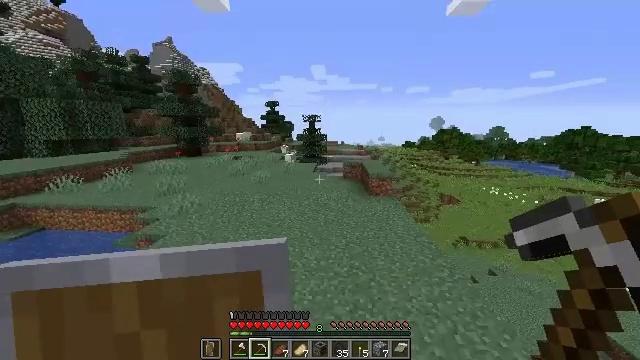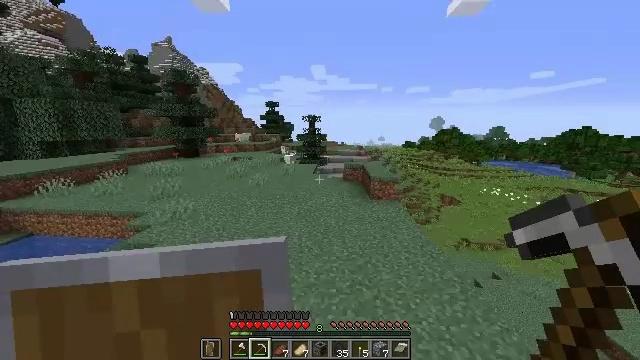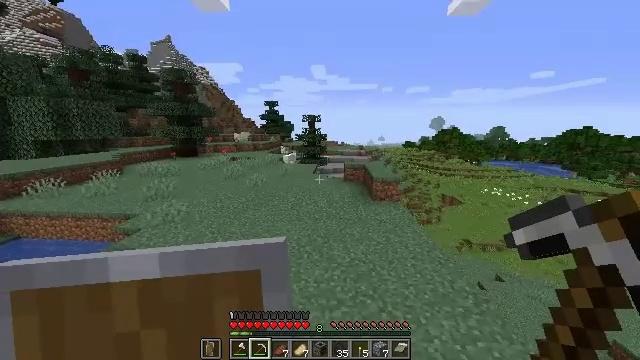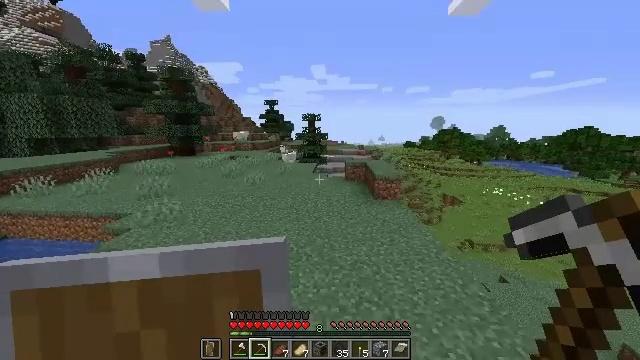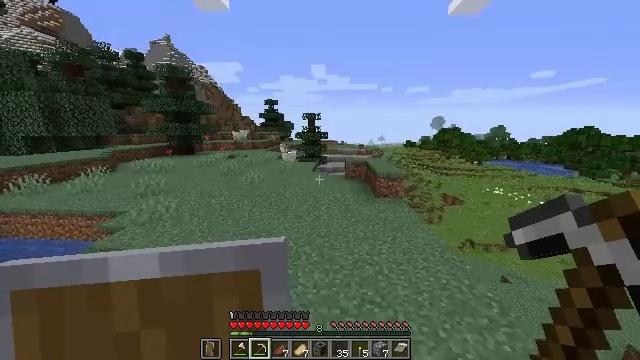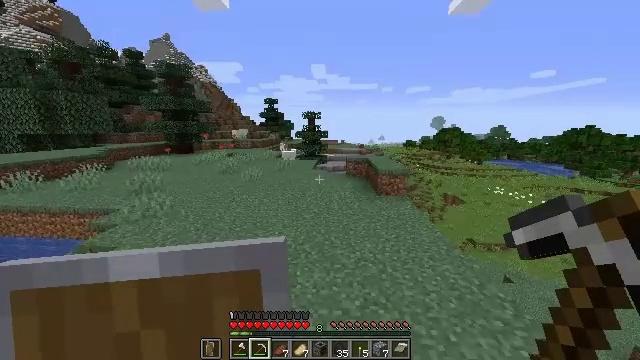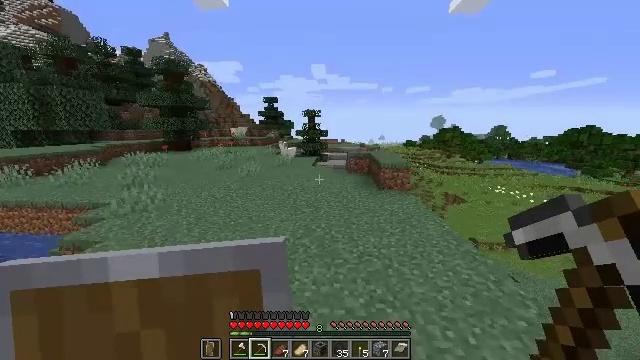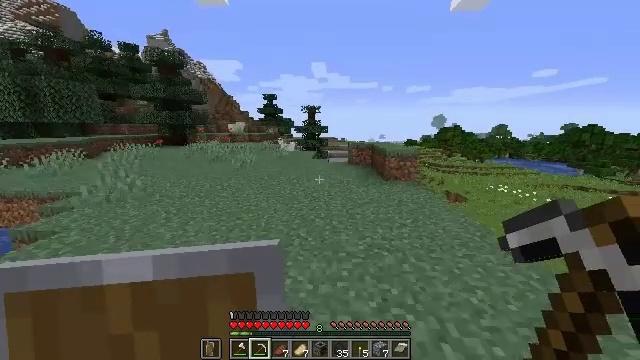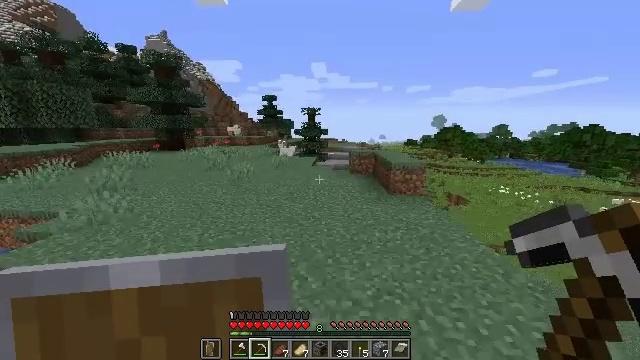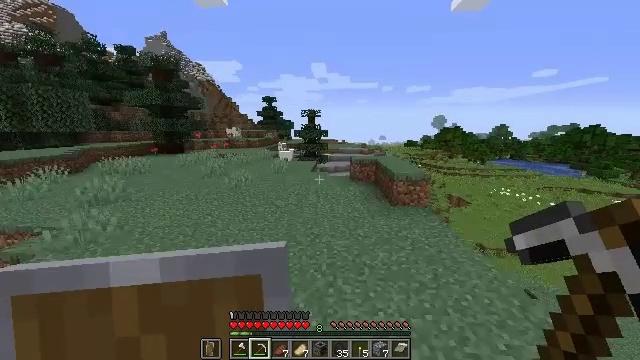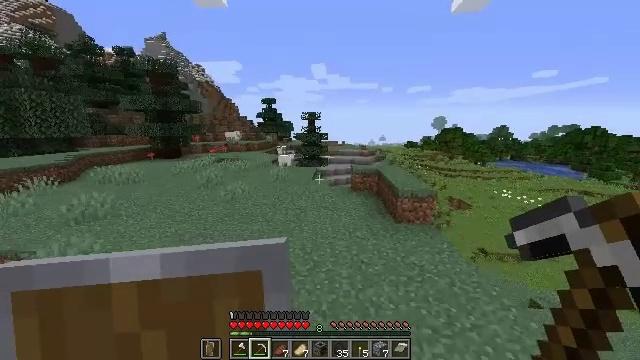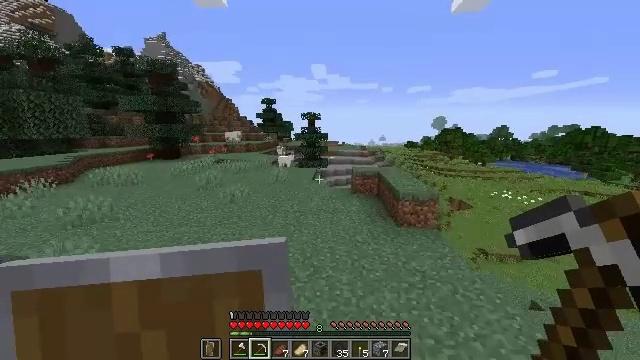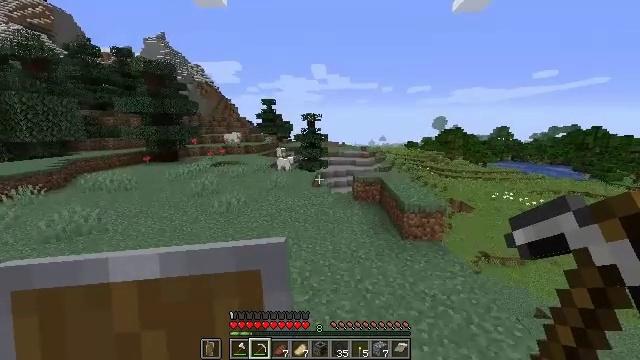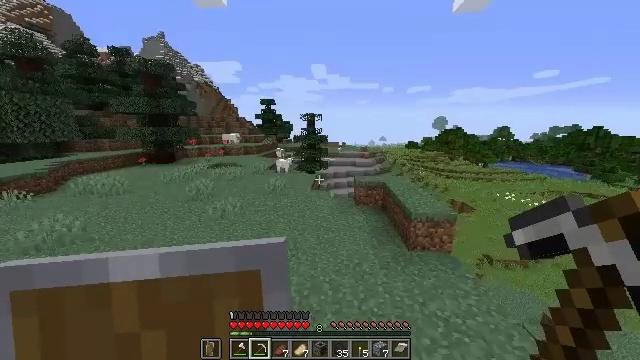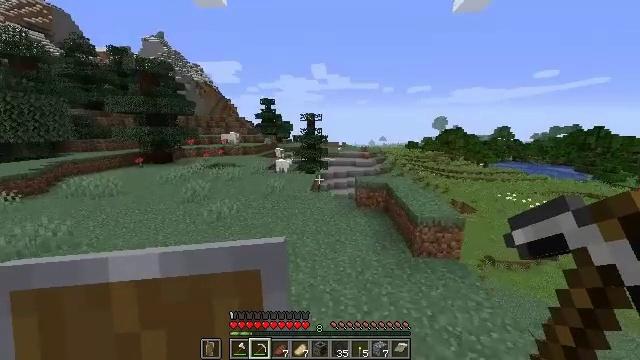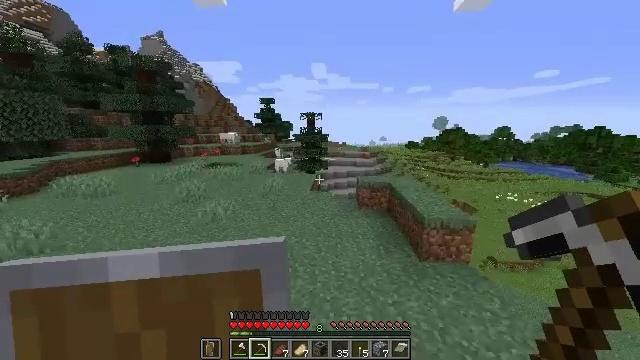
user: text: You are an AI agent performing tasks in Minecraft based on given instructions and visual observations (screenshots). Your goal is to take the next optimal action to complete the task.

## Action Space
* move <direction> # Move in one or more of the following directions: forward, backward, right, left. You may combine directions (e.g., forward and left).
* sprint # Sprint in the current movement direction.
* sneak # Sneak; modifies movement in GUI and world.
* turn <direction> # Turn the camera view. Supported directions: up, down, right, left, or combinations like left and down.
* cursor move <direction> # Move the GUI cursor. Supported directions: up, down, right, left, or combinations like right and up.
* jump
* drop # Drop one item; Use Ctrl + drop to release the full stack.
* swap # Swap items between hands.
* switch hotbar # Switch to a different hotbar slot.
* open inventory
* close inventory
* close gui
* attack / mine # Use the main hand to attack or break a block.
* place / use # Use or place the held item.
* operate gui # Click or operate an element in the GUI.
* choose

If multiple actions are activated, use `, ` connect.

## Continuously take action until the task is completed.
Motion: motion action
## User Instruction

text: Trim the tree by mining oak leaves.
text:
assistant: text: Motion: move forward, jump
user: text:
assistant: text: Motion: move forward, jump
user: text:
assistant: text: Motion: move forward, jump
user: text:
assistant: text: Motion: move forward, jump
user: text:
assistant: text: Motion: move forward, jump
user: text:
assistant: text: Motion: move forward, jump
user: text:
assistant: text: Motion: move forward, jump
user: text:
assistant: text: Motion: move forward, jump
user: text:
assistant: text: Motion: move forward, jump
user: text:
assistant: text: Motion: move forward, jump
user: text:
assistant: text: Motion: move forward, jump
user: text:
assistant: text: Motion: move forward, jump
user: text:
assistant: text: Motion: move forward, jump
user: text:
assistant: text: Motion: move forward, jump
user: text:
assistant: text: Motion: move forward, jump
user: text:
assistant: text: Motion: move forward, jump
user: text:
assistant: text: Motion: move forward, jump
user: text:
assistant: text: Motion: move forward, jump
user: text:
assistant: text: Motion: move forward, jump
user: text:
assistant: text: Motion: move forward, jump
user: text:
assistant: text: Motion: move forward, jump
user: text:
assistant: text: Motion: move forward, jump
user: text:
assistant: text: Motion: move forward, jump
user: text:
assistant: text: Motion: move forward, jump
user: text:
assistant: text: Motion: move forward, jump
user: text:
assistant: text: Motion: move forward, jump
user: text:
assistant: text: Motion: move forward, jump
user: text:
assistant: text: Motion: move forward, jump
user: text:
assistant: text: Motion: move forward, jump
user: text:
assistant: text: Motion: move forward and move left, jump